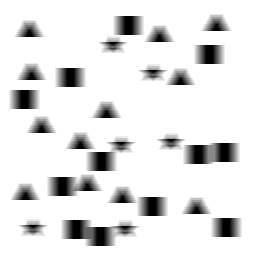
Squares: 12
Triangles: 12
Stars: 6
Total shapes: 30